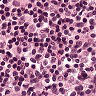
Metastatic tissue present: no